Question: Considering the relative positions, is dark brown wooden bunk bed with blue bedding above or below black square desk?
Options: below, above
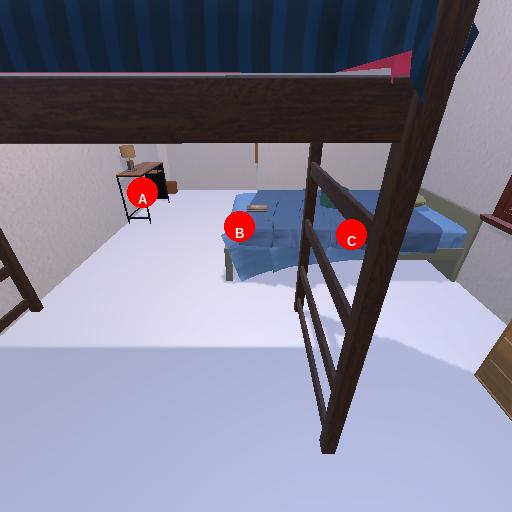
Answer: below